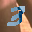
Label: 3